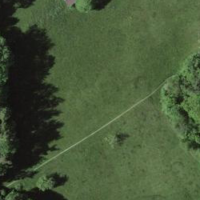
EUNIS habitat code: 44
Species observed at this site:
Euonymus europaeus